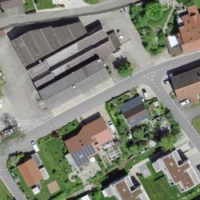
EUNIS habitat code: 54
Species observed at this site:
Cerastium tomentosum